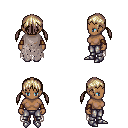
a pixel art fantasy rpg character, female body template, human, dark skin, gray tattered cape, metal pants, white blonde twin-tailed hairstyle, leather bracers, metal boots, four views (front, back, left, right), 2x2 character sprite sheet, small pixel art, hard edges, no anti-aliasing